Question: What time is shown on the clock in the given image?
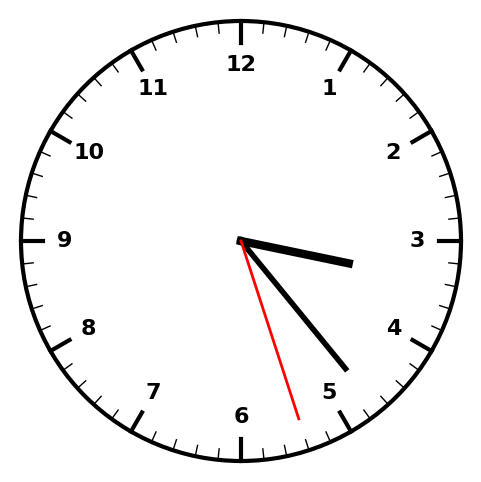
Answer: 03:23:27